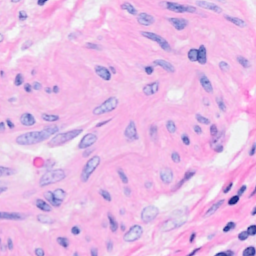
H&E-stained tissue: Breast